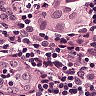
Metastatic tissue present: yes